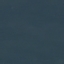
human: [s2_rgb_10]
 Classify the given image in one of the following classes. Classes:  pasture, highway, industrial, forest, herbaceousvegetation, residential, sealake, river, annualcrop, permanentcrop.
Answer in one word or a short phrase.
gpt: SeaLake